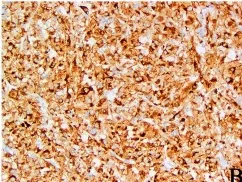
Immunohistochemical staining of primary tumors. HMB45,. Ki-67 staining: The Ki-67 index hit 10%. F original magnification is x200; E original magnification is x100).
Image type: pathology (immunostaining)